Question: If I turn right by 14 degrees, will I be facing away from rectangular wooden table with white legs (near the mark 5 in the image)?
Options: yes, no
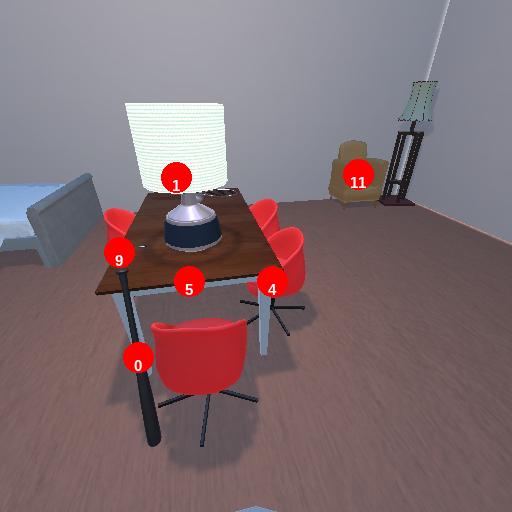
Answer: yes